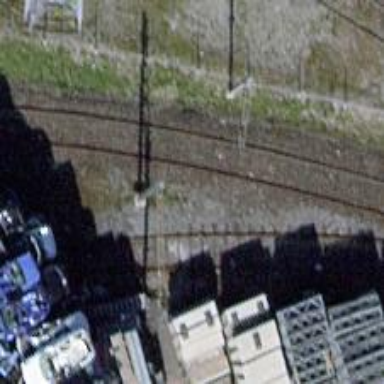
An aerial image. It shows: Single railway spur track.